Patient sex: M
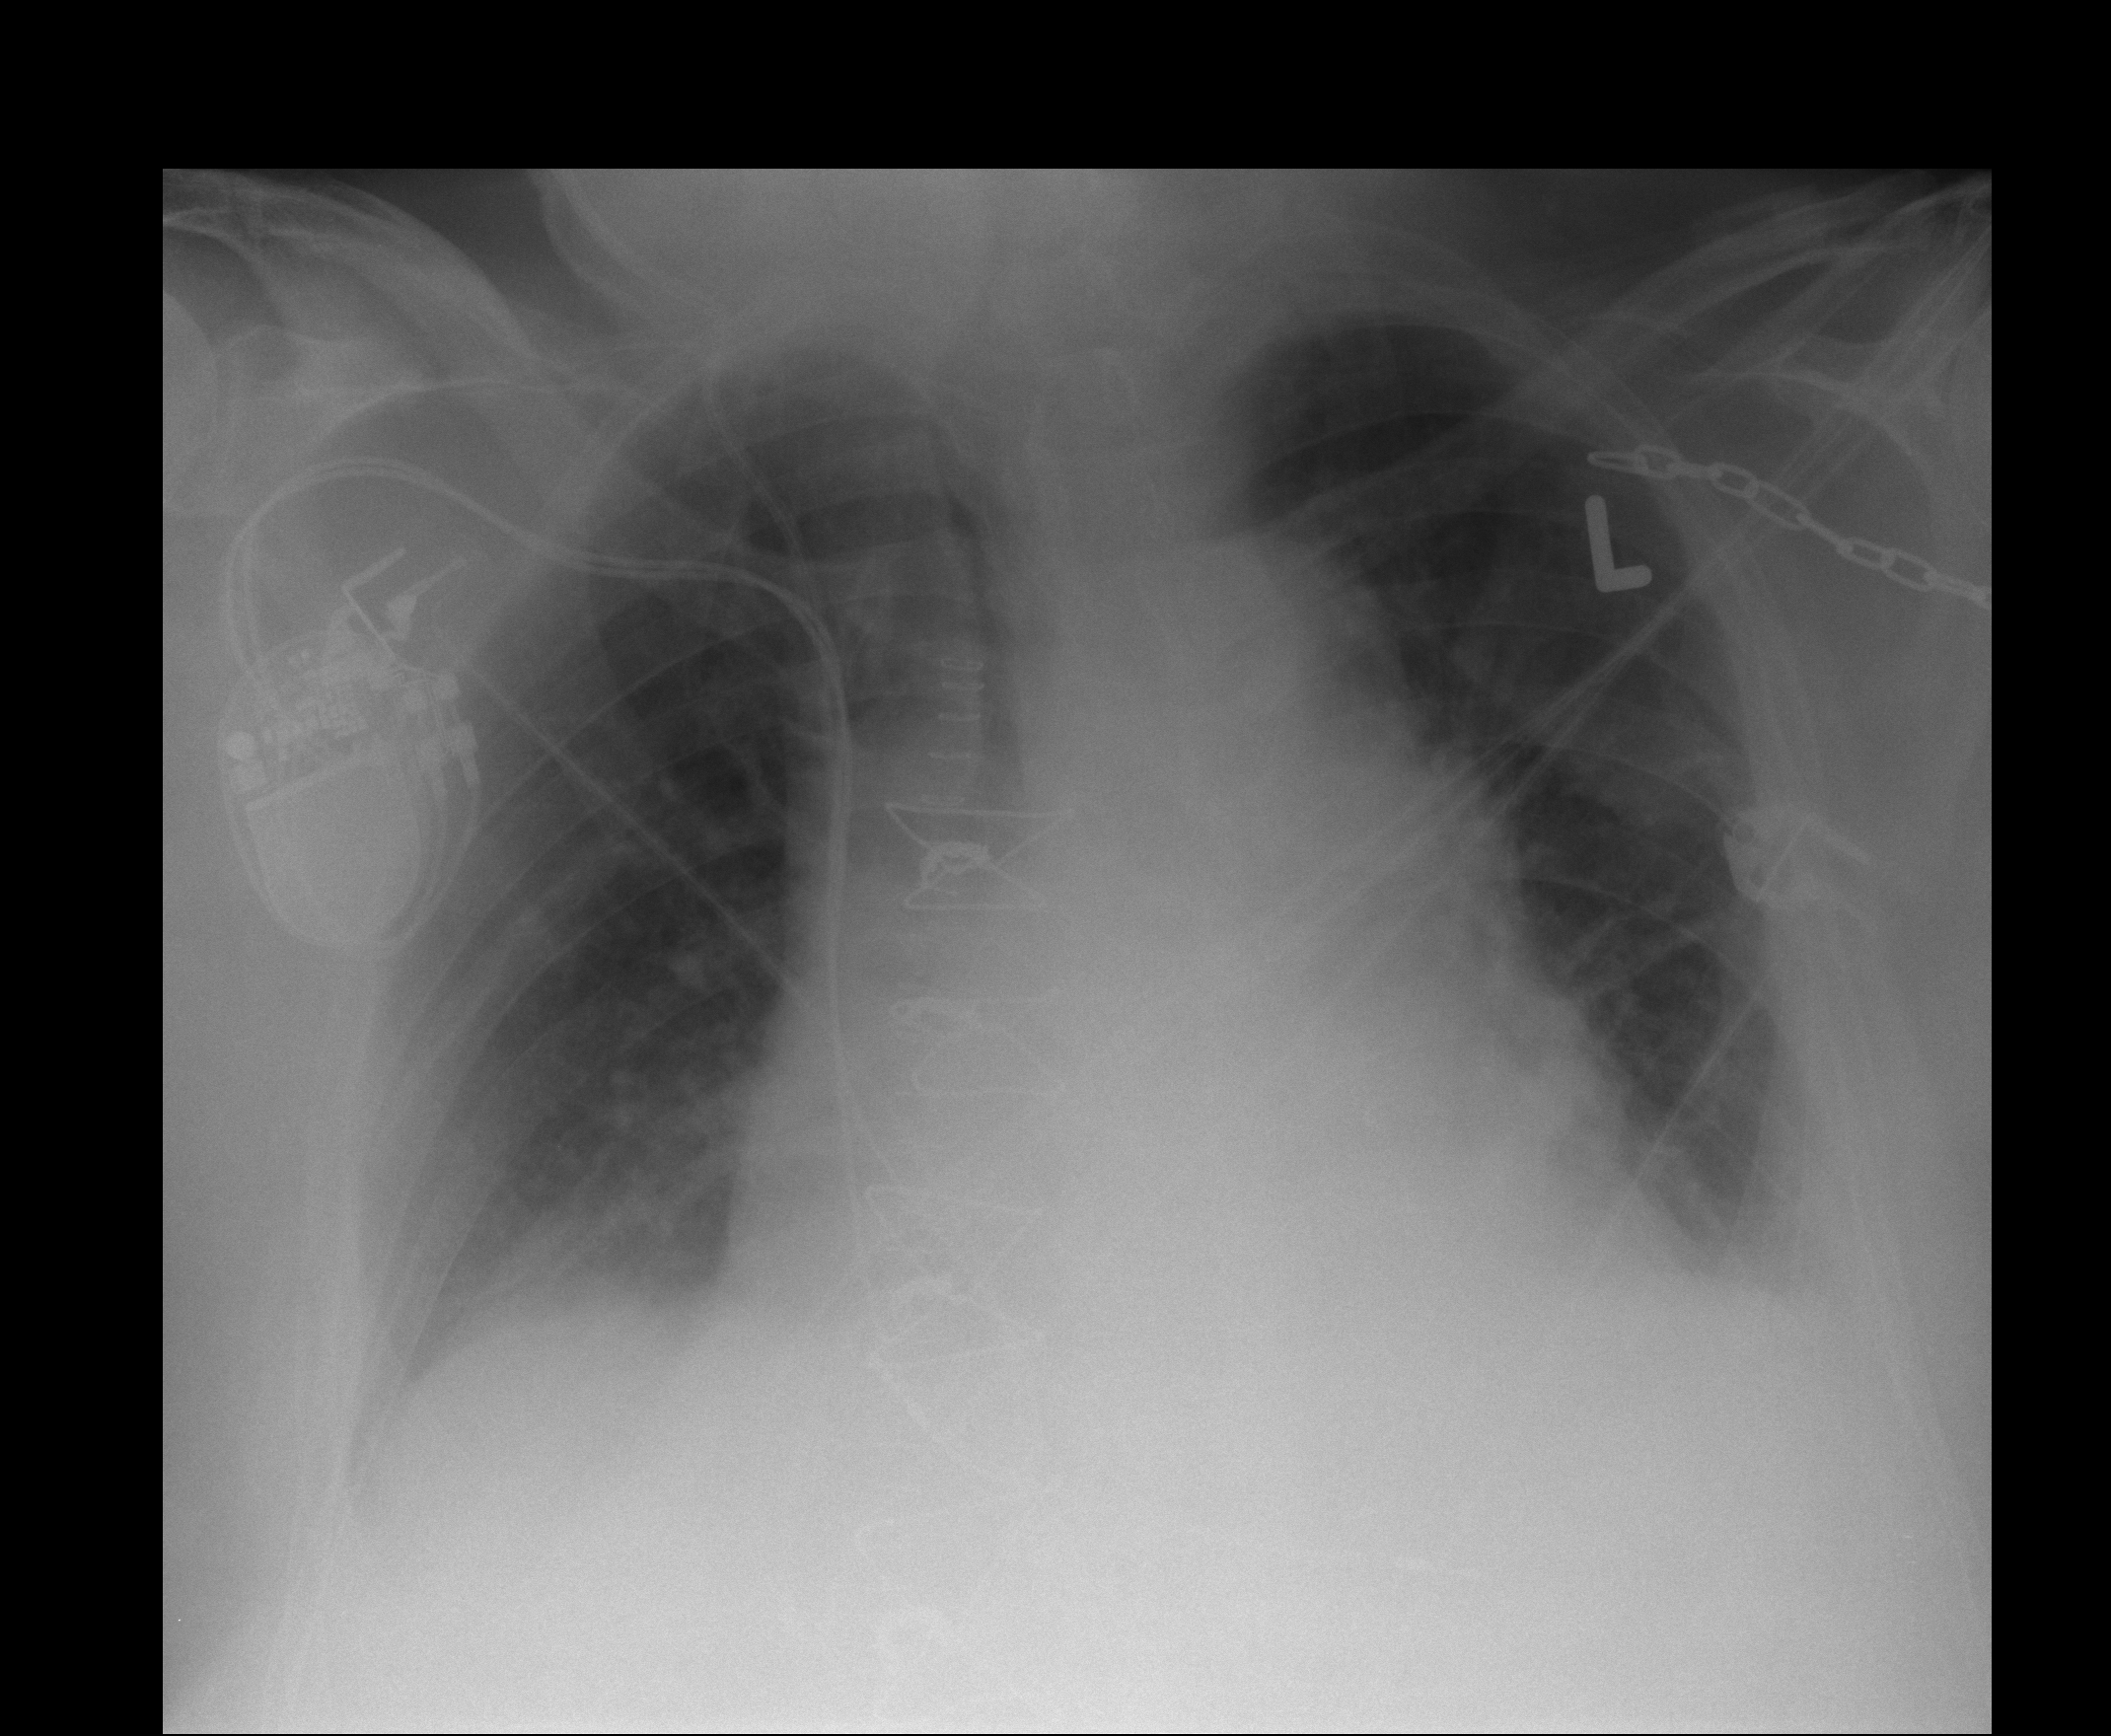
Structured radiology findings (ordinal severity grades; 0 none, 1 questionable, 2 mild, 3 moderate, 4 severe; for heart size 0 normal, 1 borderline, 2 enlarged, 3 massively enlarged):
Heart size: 2
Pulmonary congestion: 2
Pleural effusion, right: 0
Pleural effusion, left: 2
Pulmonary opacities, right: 0
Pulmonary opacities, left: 0
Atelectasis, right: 0
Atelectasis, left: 2